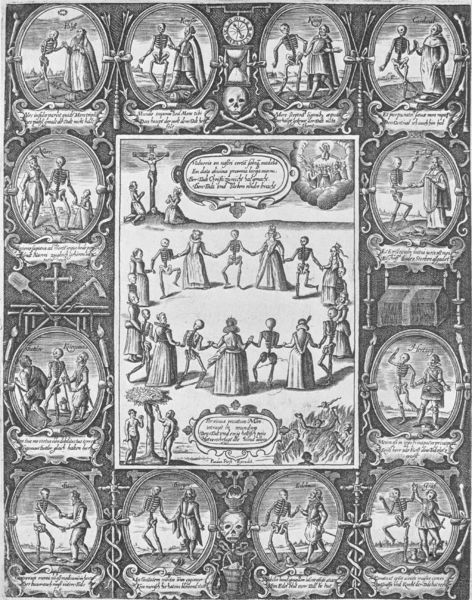
Titel: Vulneris en nostri certam solamque medelam
Künstler: Paul Fürst
Standort: Wolfenbüttel
Institution: Herzog August Bibliothek
Schlagwörter: baum, mann, wolken, frauen, menschen, frau, männer, schwarz, weiss, zeichnung, gesellschaft, tanz, barock, geschichte, halten, schädel, tod, tot, bild, hände, kind, blatt, tanzen, kinder, kreis, oval, engel, schrift, bilder, papier, grafik, graphik, kartusche, inschrift, uhr, kerzen, knochen, vanitas, adam, memento mori, medaillon, kreuz, rechteck, druck, druckgraphik, sichel, text, waffen, beschriftung, serie, leben, skelett, sarg, jesus, hölle, mittelalter, zeit, reigen, stiche, karneval, schaufel, symbole, abbildungen, gerippe, zeichnungen, medaillons, mittelater, werkzeuge, krauz, skelette, sensemann, totentanz, im kreis, vignetten, manuskript, ruck, dreschflegel, knochenmann, ringelrei, knochenmänner, ewa